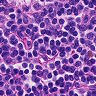
Metastatic tissue present: no